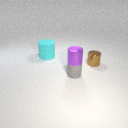
small gray rubber cylinder below small purple metal cylinder